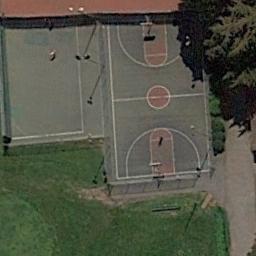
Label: basketball_court